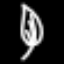
Label: leaf